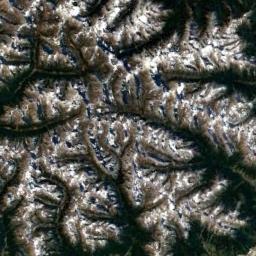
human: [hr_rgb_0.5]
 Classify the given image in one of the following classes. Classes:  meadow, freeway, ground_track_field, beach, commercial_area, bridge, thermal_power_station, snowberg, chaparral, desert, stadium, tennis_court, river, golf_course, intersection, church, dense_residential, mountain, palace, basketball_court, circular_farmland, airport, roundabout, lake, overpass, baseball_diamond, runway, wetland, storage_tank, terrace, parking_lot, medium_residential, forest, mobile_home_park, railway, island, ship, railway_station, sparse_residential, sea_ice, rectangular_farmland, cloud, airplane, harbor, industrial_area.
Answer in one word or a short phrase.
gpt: snowberg